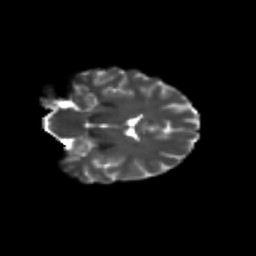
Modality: T2w
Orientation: coronal
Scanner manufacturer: siemens
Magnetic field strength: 3 T
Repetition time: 9.2 s
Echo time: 0.084 s